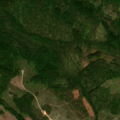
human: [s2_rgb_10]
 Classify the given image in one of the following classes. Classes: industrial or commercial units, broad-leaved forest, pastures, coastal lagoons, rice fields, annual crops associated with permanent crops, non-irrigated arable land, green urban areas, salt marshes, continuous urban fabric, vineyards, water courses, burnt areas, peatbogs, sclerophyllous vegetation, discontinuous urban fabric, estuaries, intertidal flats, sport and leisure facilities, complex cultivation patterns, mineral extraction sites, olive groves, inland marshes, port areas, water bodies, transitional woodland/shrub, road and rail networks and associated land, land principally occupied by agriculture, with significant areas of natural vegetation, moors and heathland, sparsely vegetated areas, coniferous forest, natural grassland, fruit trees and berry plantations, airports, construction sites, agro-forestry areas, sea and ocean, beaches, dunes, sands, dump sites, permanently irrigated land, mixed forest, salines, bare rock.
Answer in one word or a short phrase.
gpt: coniferous forest, transitional woodland/shrub